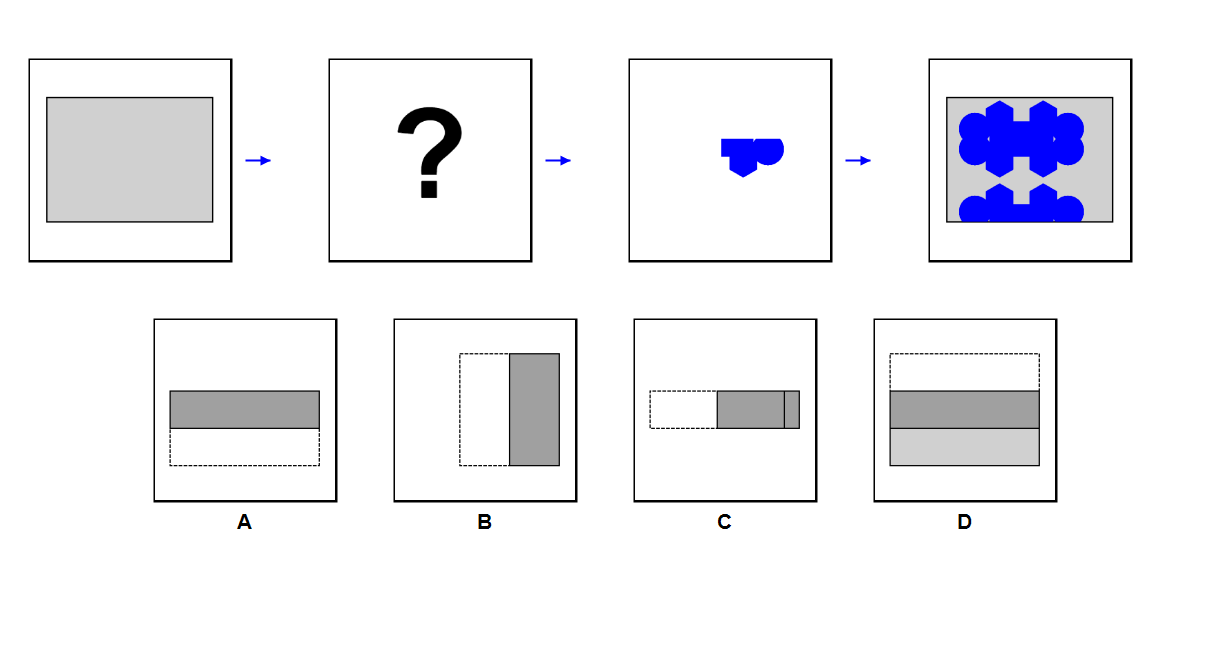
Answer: B